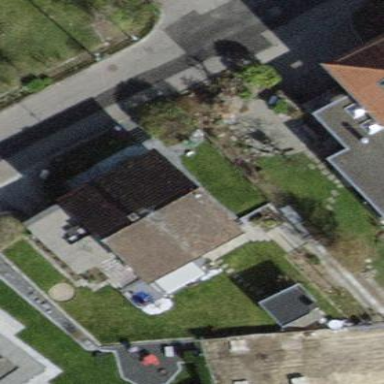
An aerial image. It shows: Detached building.